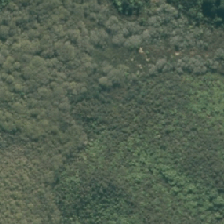
Land cover: grose_broom